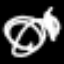
Label: squiggle